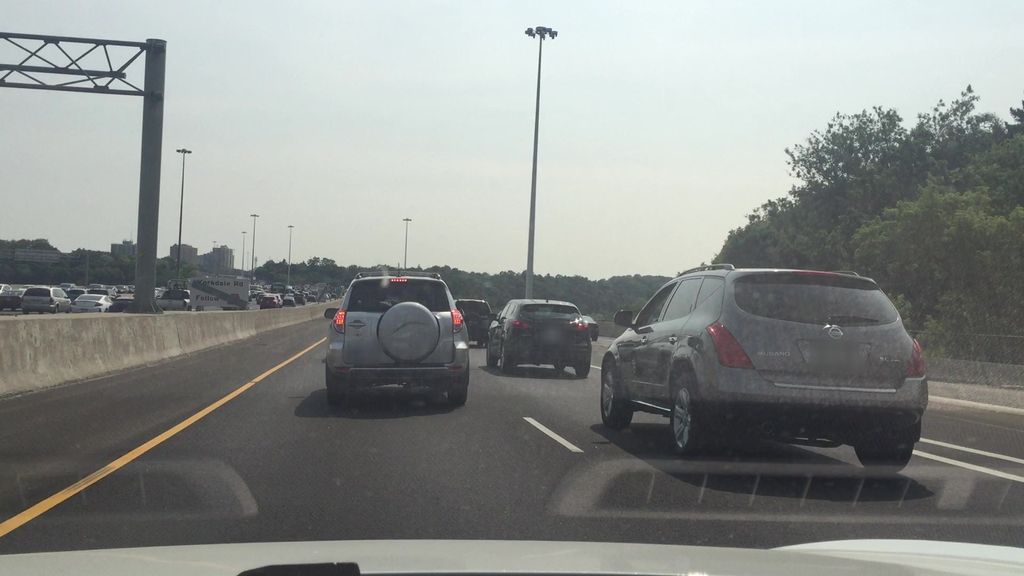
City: toronto